Aerial crown-view tile of a tropical tree (Barro Colorado Island, Panama), acquired 20240611:
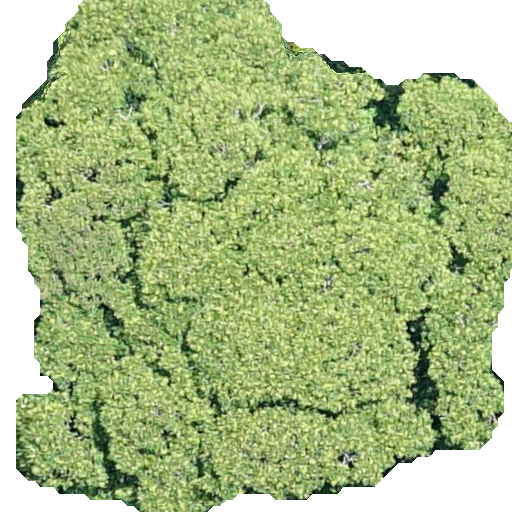
Species: Dipteryx oleifera
GBIF accepted scientific name: Dipteryx oleifera
Crown area: 344.702 m²